Interaction volume radius: 5 \u00c5
Interaction volume height: 25 \u00c5
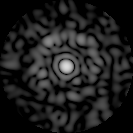
Disorder parameter: 0.7925